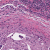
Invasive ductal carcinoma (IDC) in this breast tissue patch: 0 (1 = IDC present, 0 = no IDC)